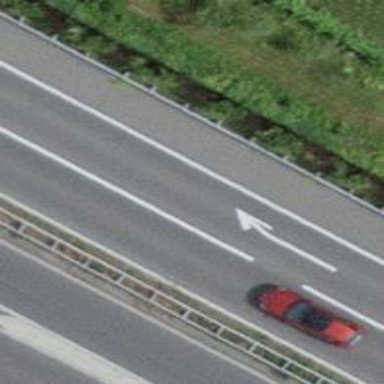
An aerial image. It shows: Motorway junction.